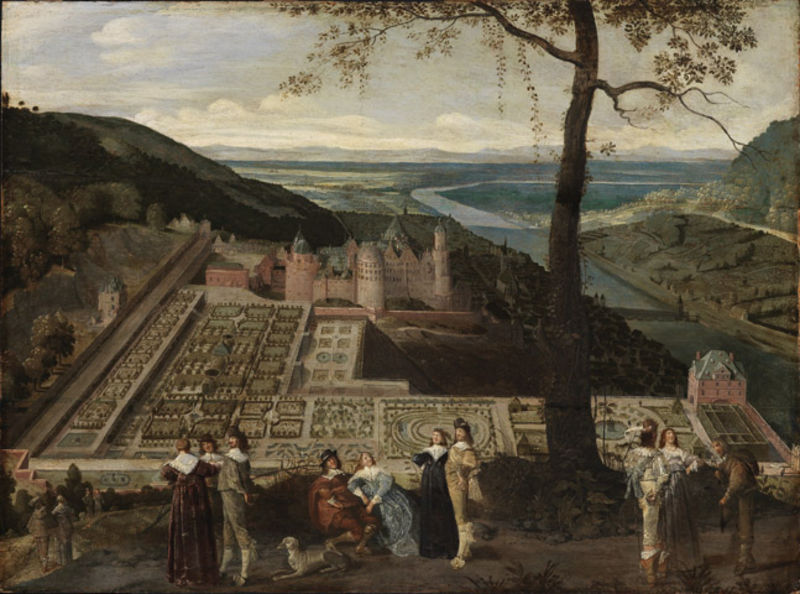
Titel: Blick auf das Heidelberger Schloss und seine Gärten
Künstler: Jacques Foucquier (Kopie)
Standort: Karlsruhe
Institution: Staatliche Kunsthalle Karlsruhe
Schlagwörter: baum, berg, blau, blätter, gemälde, gruppe, himmel, laub, mann, schatten, wasser, wolken, bäume, fluss, frauen, grün, landschaft, menschen, see, stadt, ufer, blumen, braun, damen, fenster, frankreich, frau, hut, licht, männer, weiss, anlage, ausblick, blick, dach, dame, gebäude, haus, hund, hunde, park, parkanlage, rot, schloss, weg, gesellschaft, herren, leute, malerei, alte, architektur, barock, kleidung, kragen, mensch, samt, weit, herr, bach, ebene, ferne, flusslauf, häuser, hügel, weite, brücke, wege, reich, adel, paar, personen, pflanzen, renaissance, rokoko, rosa, tal, wald, anhöhe, brunnen, turm, bassin, garten, springbrunnen, adelige, ansicht, perspektive, vedute, berge, hang, mauer, farbe, landschaftsmalerei, hof, ausflug, vogelperspektive, figuren, französisch, strom, symmetrie, befestigung, aufsicht, penis, burg, höhe, türme, palast, spaziergang, festung, volk, hallo, flanieren, geometrisch, mauern, residenz, jagdhund, heidelberg, beete, menschengruppe, parterre, plan, gärten, flämisch, hofgesellschaft, holländisch, pavillon, wasserbecken, brunne, ludwig, repoussoir, landschaftsausblick, loire, rhein, gartenanlage, hecken, lustgarten, schlossansicht, schlossgarten, bete, edle, fürsten, entfernung, ade, neckar, muschi, english, beum, so, repussoir, garten flandern, fl"misch, was, wie behindert